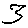
Label: bird